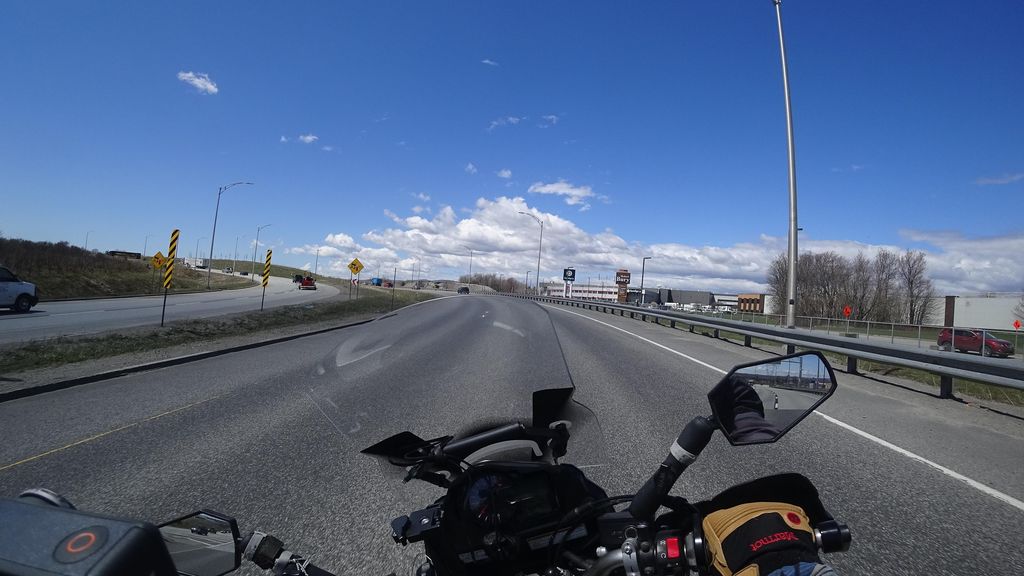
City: quebec_city